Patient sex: M
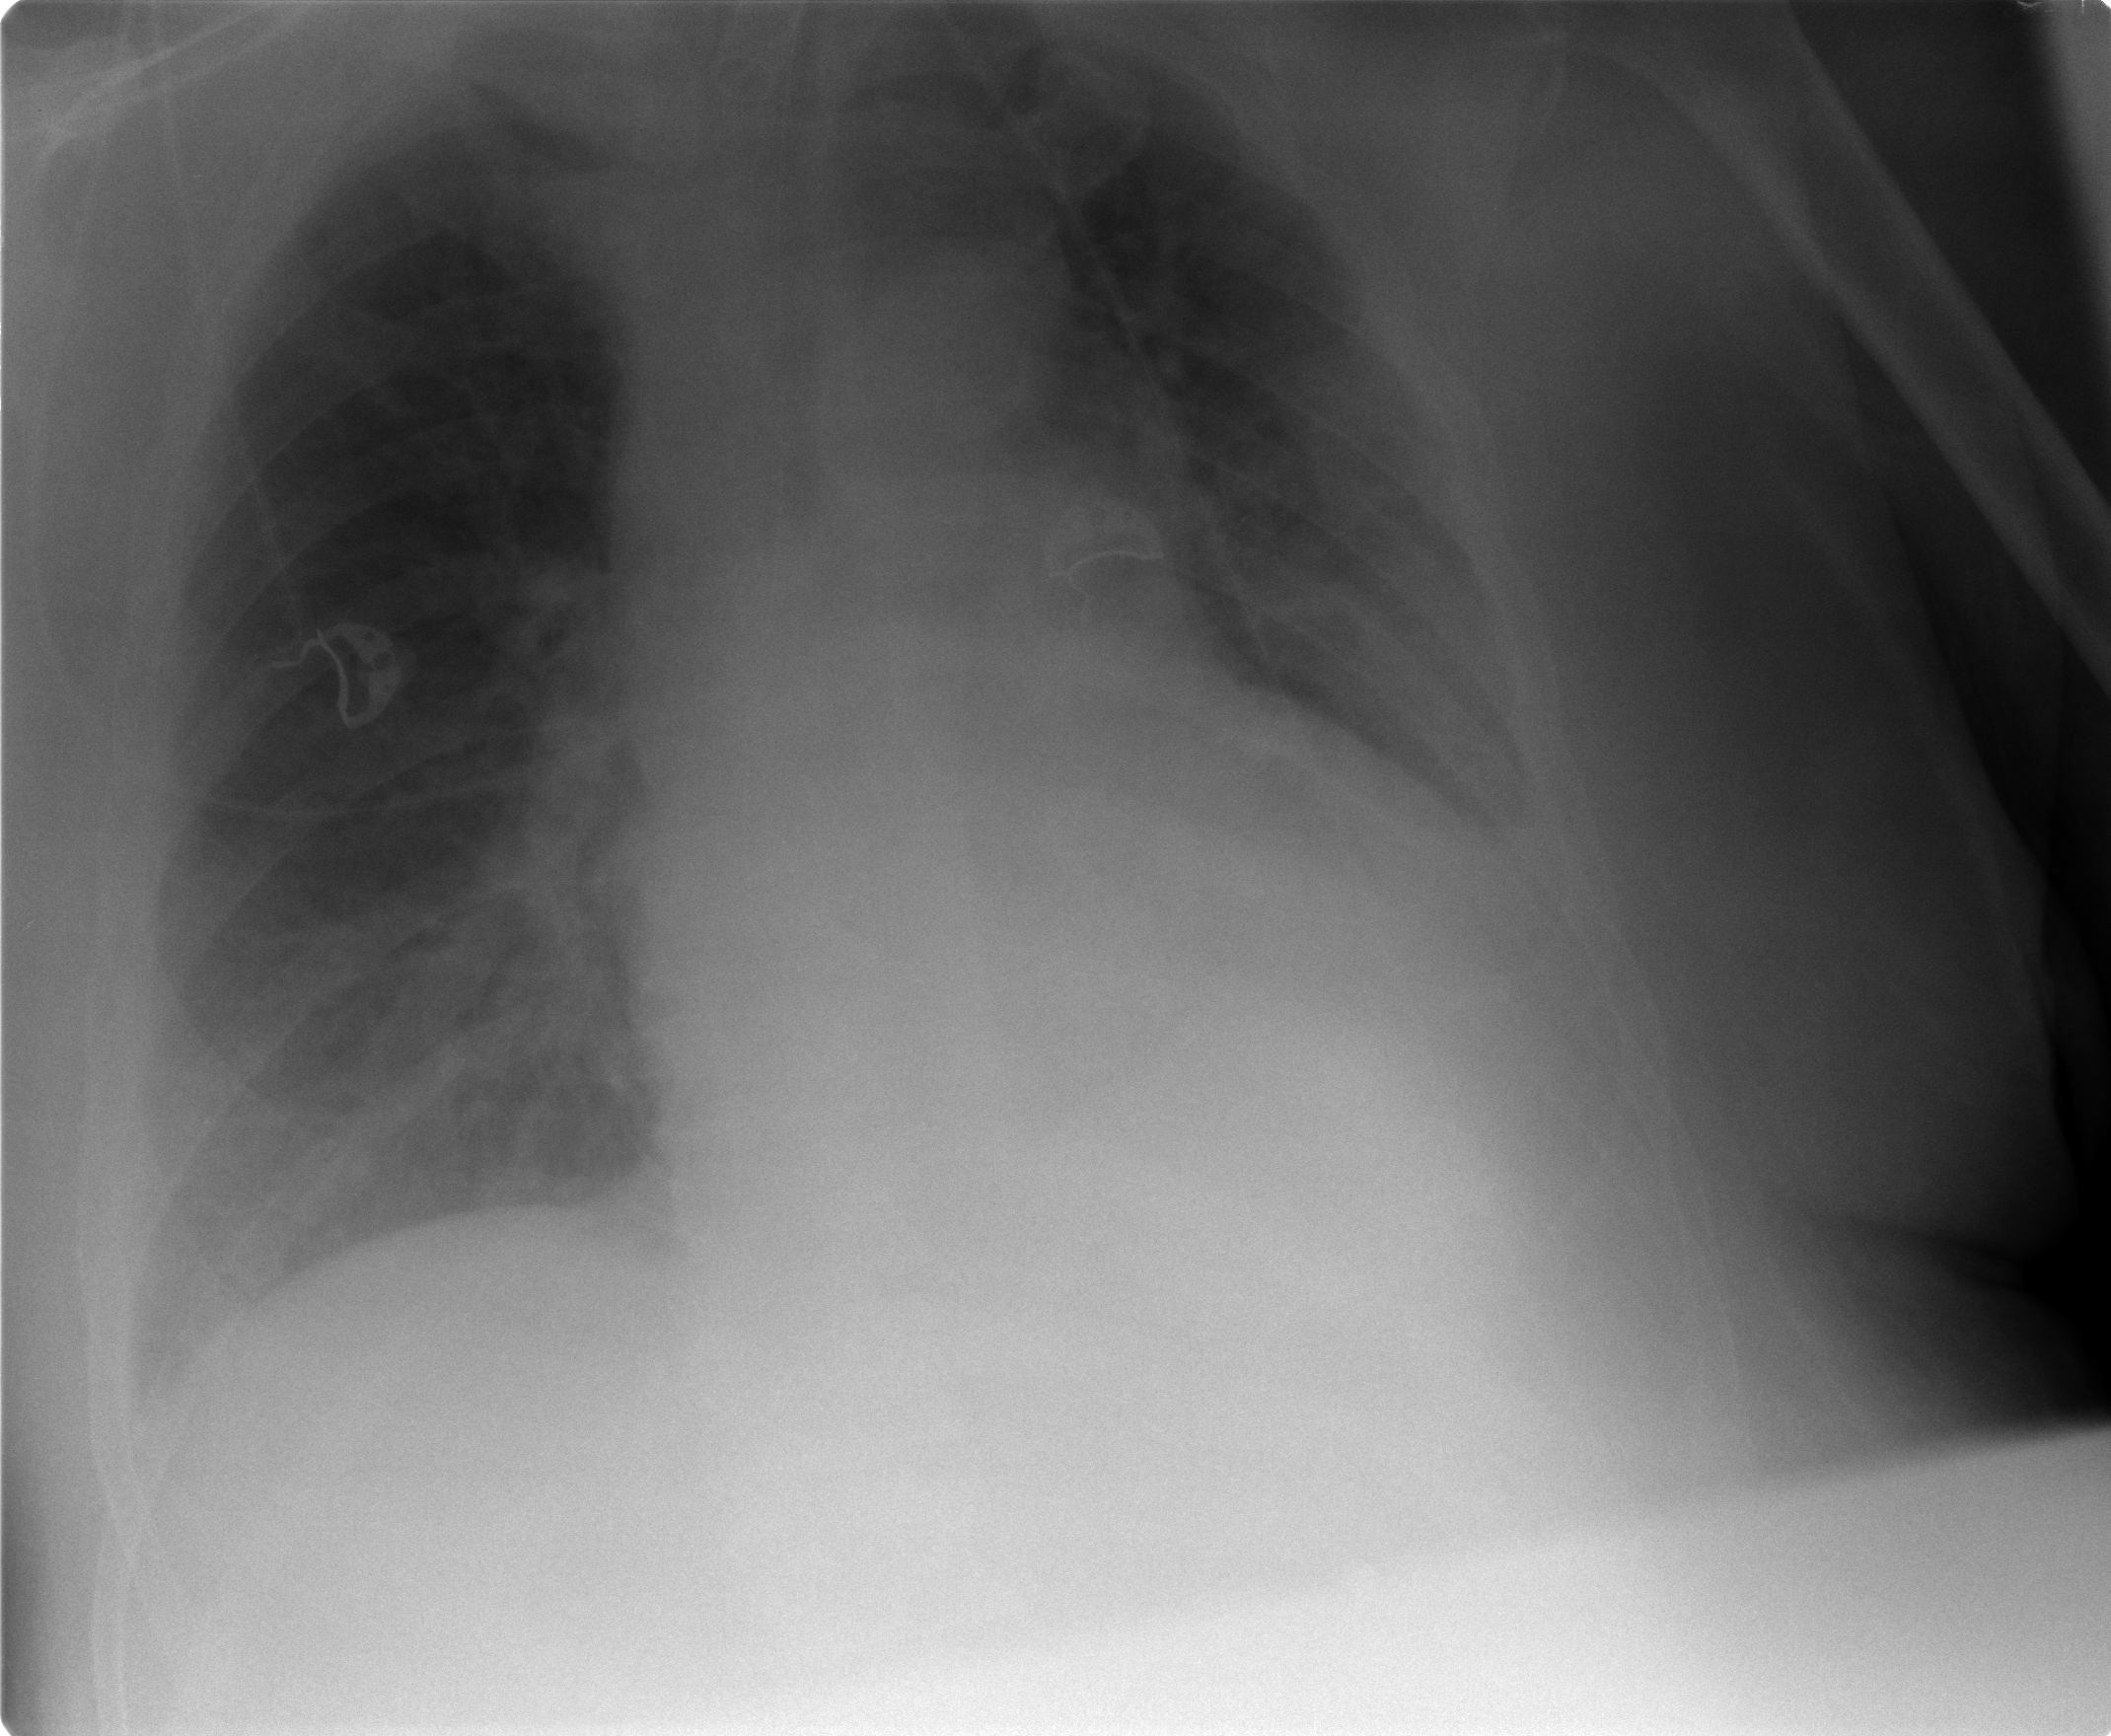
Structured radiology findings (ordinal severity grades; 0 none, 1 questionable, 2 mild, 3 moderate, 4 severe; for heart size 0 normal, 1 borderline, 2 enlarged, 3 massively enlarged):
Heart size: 2
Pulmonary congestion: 2
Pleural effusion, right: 2
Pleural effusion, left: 3
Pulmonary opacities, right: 2
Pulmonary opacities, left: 2
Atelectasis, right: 2
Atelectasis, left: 3